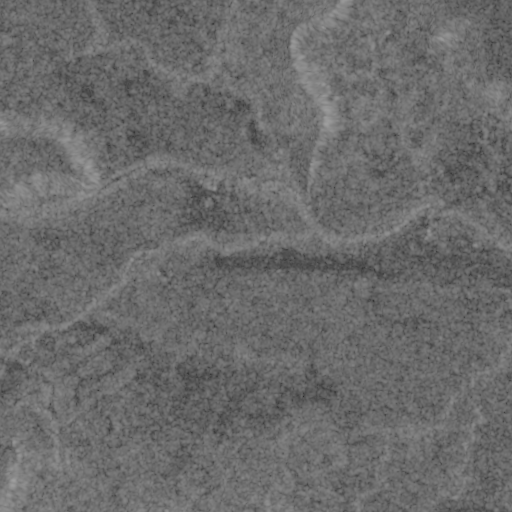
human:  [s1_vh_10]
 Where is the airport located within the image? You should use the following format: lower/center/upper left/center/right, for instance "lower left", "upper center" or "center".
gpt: The airport is located in the center right of the image.
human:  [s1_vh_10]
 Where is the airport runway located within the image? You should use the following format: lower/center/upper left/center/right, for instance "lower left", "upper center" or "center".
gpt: The airport runway is located in the center right of the image.
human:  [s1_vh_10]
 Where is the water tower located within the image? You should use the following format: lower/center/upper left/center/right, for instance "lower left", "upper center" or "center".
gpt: The water tower is located in the center right of the image.
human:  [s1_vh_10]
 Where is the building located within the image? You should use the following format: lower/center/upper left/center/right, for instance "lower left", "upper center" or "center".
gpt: The building is located in the center right of the image.
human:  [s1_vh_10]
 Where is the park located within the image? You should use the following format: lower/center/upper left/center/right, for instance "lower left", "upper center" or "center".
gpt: There is no park in the image.

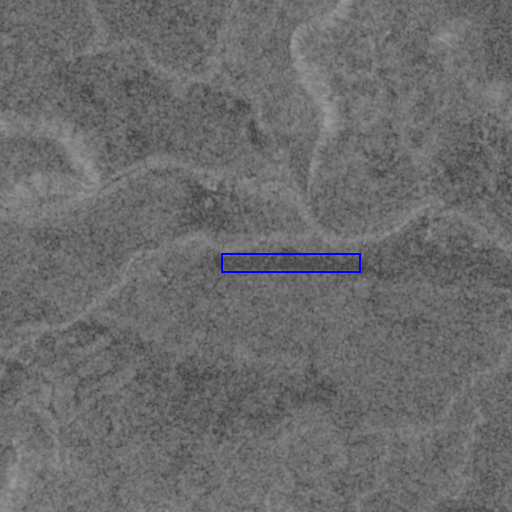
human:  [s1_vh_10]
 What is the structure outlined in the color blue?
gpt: The structure outlined in blue is an airport.
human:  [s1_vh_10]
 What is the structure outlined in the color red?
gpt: There is no red outline.